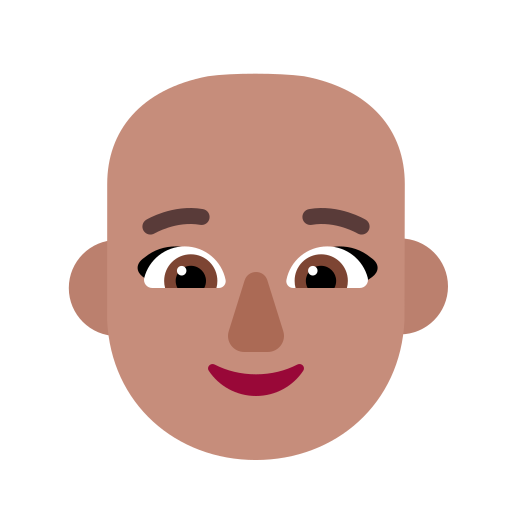
woman bald flat